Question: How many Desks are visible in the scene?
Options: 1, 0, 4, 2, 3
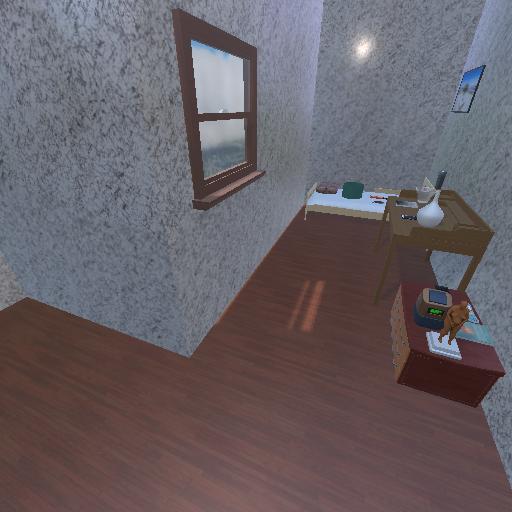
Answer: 1